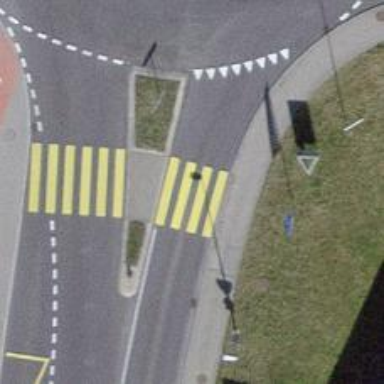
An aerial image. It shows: Pedestrian crossing with zebra markings on footway.